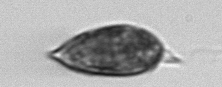
Label: Prorocentrum_micans